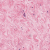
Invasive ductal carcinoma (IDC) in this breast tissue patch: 0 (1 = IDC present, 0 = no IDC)